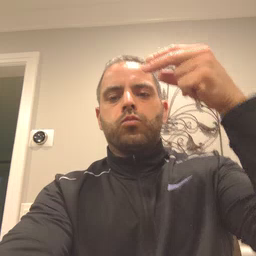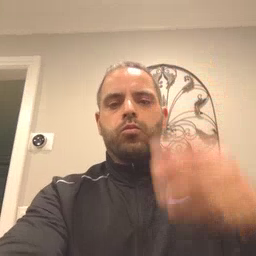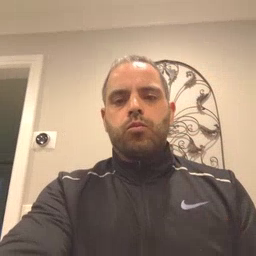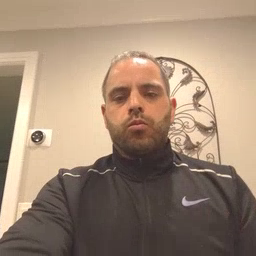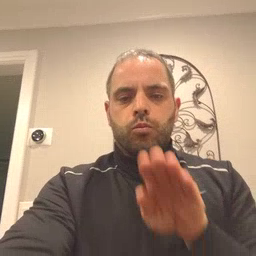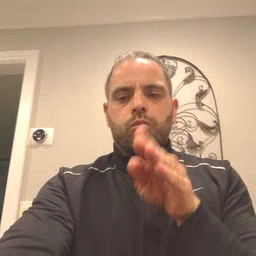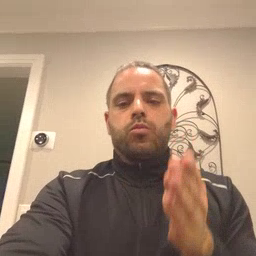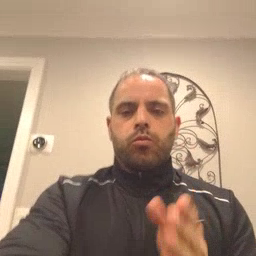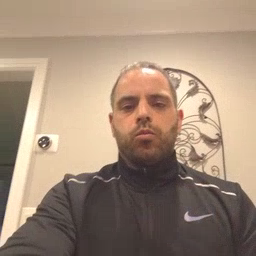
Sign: open